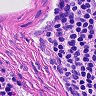
Metastatic tissue present: no